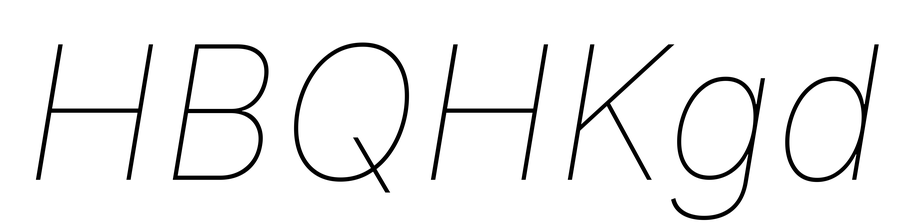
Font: Inter-Italic_Thin_Italic